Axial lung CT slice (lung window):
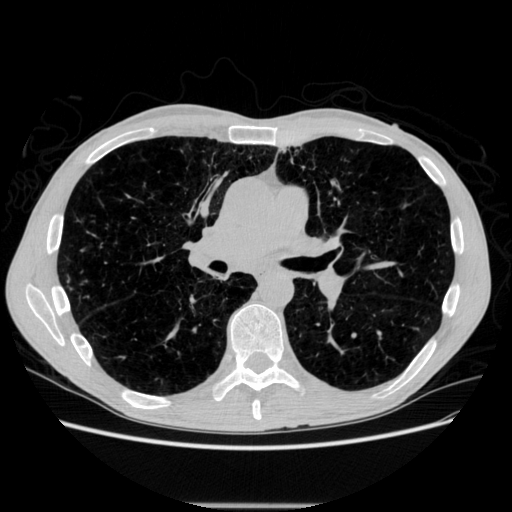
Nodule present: no